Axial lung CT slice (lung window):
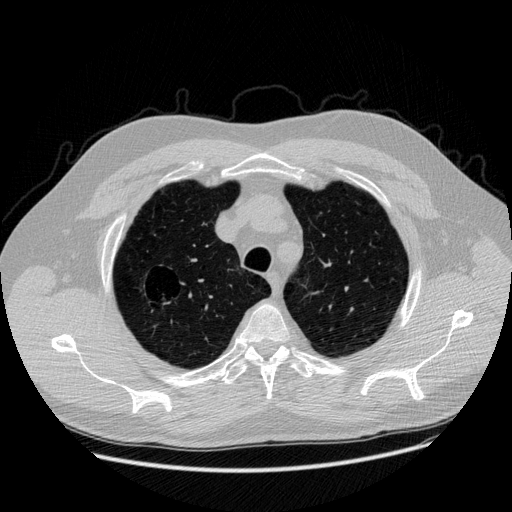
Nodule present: no